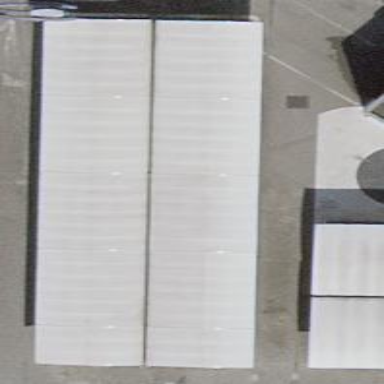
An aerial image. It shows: Car shop.